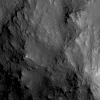
Atmospheric dust classification: not_dusty